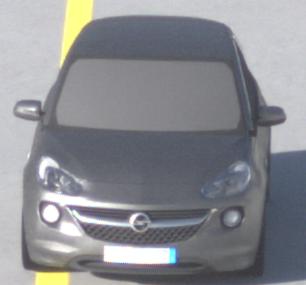
Make: Opel
Model: ADAM 1.2
Detailed model: ADAM
Model produced from: 2013/01
Model produced until: 2014/11
Doors: 3
Color: gray
Road condition: dry road
Daytime: morning or afternoon
Contrast: high contrast